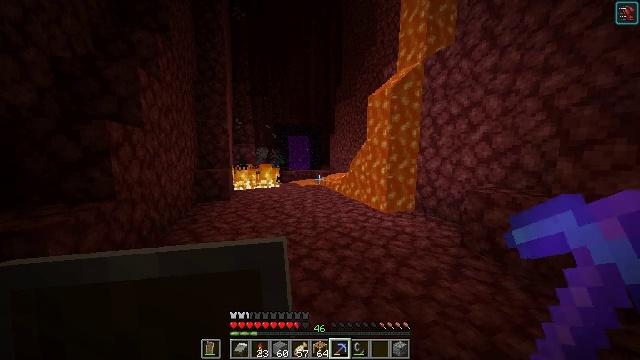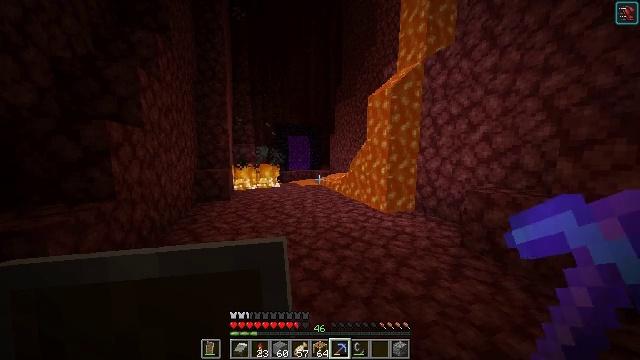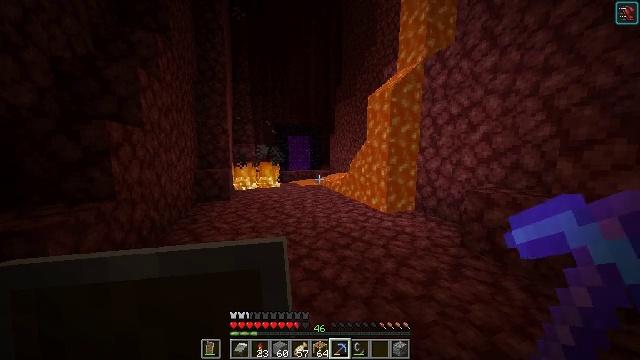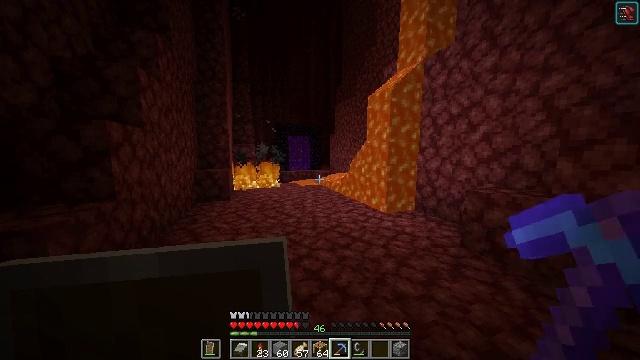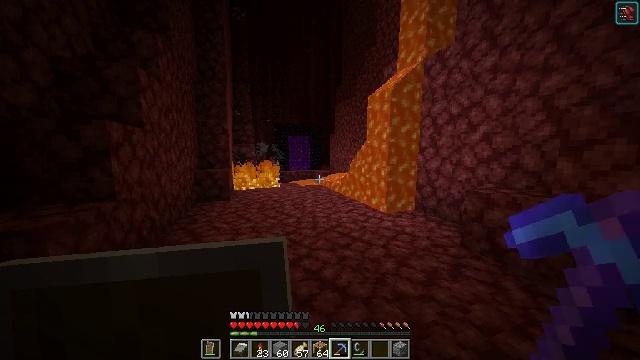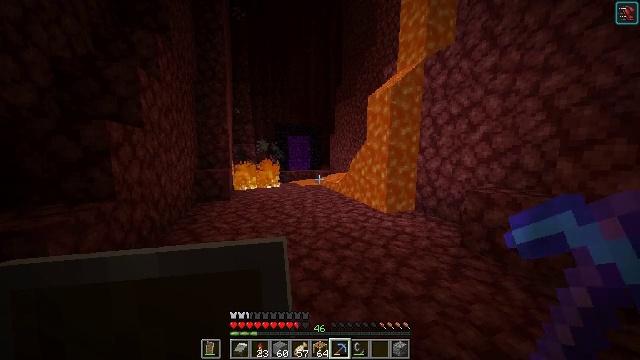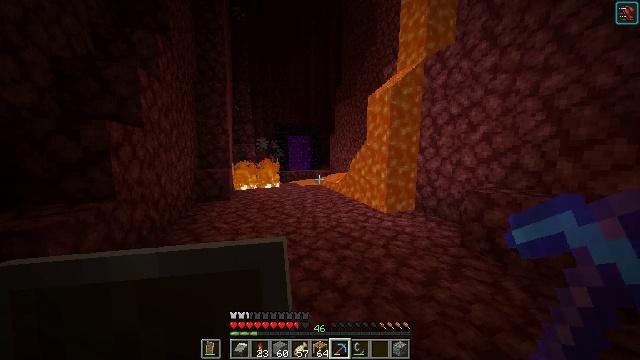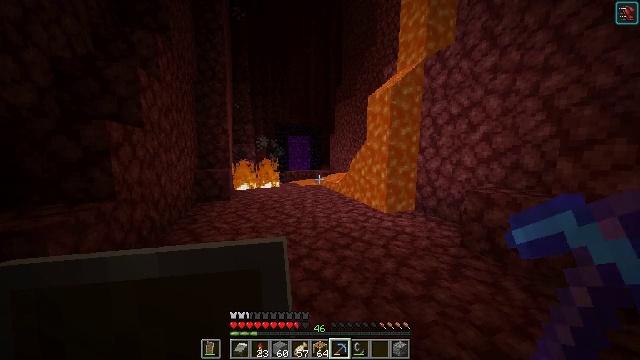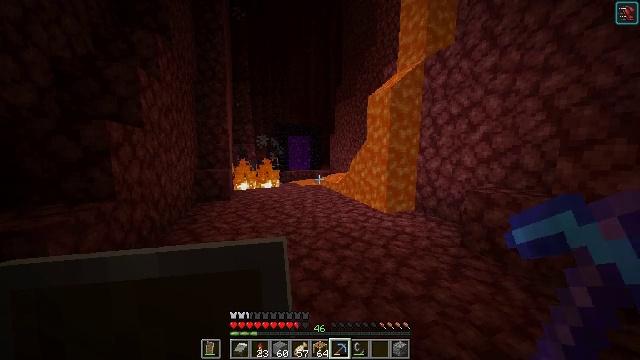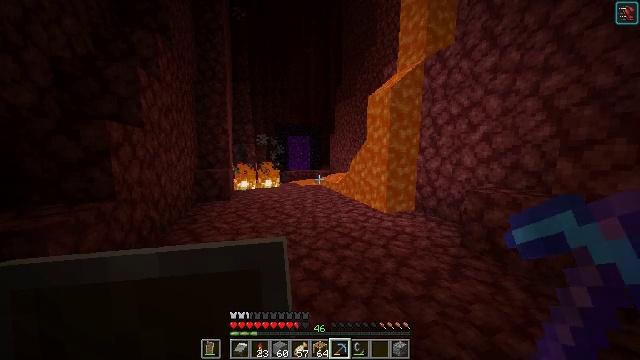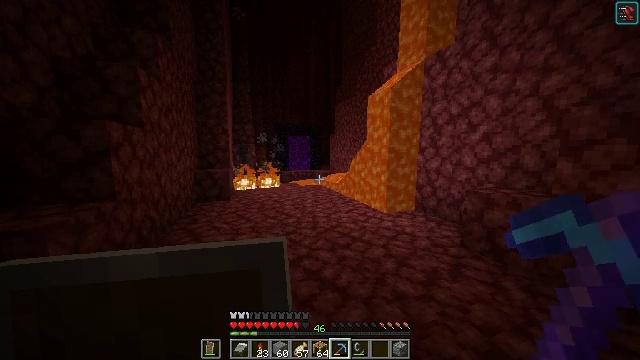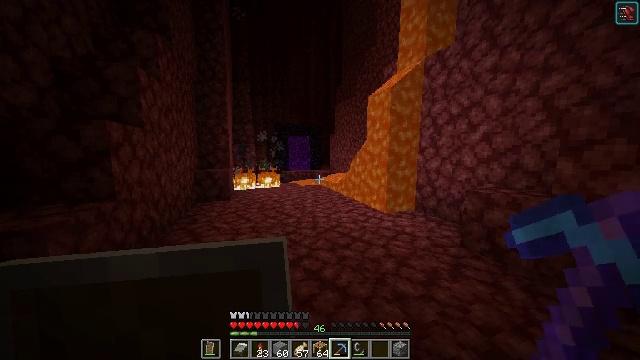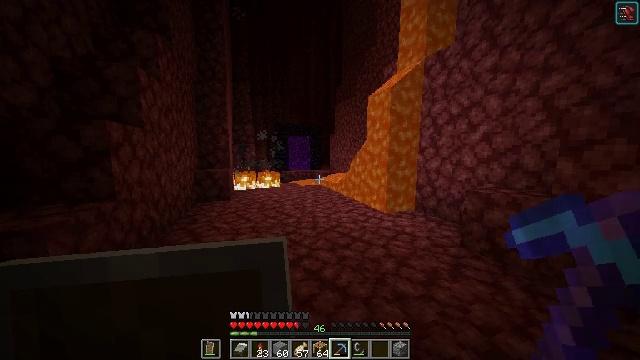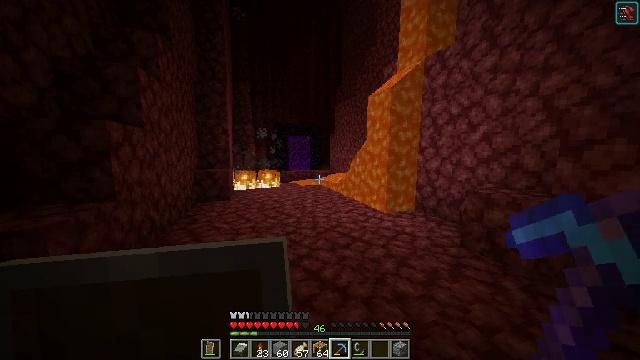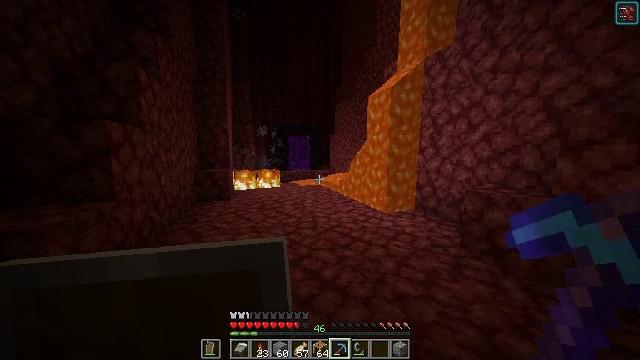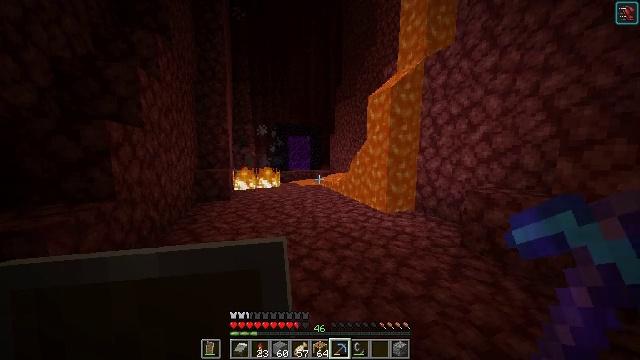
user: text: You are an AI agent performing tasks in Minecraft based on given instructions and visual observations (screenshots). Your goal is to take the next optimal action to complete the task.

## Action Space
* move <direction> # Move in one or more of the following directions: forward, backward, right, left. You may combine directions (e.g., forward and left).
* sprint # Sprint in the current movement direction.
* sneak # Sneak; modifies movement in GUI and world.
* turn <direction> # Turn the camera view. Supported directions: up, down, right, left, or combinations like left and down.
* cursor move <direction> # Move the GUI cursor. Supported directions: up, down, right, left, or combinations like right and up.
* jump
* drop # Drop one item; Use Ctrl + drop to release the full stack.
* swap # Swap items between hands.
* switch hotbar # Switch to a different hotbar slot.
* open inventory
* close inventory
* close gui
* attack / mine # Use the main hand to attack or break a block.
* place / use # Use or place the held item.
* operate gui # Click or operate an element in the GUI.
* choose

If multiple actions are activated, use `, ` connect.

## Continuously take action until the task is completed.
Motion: motion action
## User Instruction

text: Put out the fire.
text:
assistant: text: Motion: no_op
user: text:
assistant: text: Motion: no_op
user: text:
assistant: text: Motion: no_op
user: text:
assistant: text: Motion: no_op
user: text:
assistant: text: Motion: no_op
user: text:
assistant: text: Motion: no_op
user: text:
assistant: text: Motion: no_op
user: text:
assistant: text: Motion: no_op
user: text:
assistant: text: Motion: no_op
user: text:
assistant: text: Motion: no_op
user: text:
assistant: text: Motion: no_op
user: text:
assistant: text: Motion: no_op
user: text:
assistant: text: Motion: no_op
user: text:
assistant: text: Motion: no_op
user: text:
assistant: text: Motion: no_op
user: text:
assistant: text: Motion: no_op
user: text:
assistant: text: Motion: no_op
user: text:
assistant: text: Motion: no_op
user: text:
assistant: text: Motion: no_op
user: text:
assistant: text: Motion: no_op
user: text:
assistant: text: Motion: no_op
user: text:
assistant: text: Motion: no_op
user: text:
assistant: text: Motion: no_op
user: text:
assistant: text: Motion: no_op
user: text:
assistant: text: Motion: no_op
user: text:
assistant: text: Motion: no_op
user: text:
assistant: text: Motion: no_op
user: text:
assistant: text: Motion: no_op
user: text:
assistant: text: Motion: no_op
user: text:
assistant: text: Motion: no_op